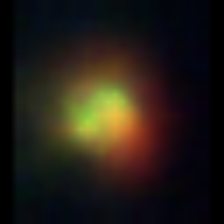
Taxon: NanoPlankton
Group: Other